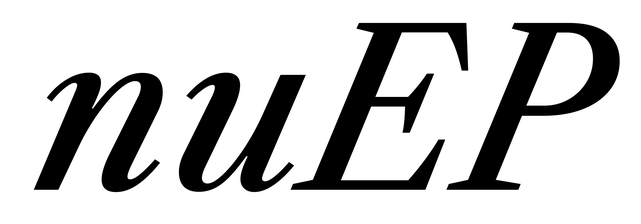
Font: LibreCaslonText-Italic_Medium_Italic